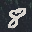
Label: 8